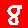
Digit: 8